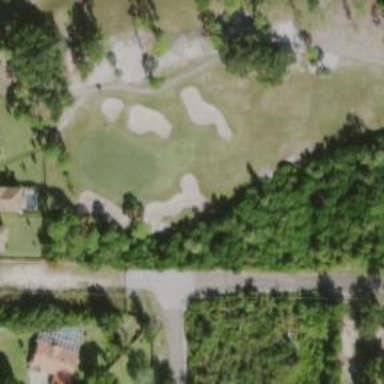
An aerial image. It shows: View of golf hole.